Question: I have a stacked bar chart. I want to place the legend, just above the chart area ends and in centre like this
I have created a Fiddle Here<URL>
But I am facing issue in locating the legend at correct position so that it works on IPAD as well.
I know some issue in
'''
.attr("transform", function(d, i) { return "translate(-180," + i * 20 + ")"; });
'''
Could you please help in placing legend at right location.
Thanks
Gunjan
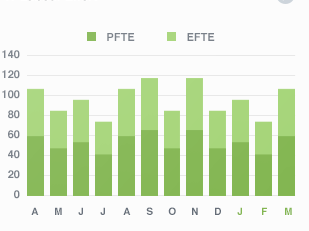
Answer: If you want this to display properly on mobile devices you should probably replace most of the static element sizing with dynamic viewport queries. However getting the legend to display properly doesn't explicitly require this.
I added 10px to the top margin:
'''
var margin = {top: 30, right: 20, bottom: 30, left: 40},
'''
Then I changed the transform applied to the legend element
'''
.attr("transform", function(d, i) { return "translate("+ ((i * 50) + (width/2)-25) +"," + (-margin.top) + ")"; });
'''
I also had to remove the "x" attributes on the rect and text elements. It gets confusing when you are trying to position an element in two different places so removing it here lets you concentrate on positioning it correctly with the group transform.
'''
legend.append("rect")
.attr("width", 18)
.attr("height", 18)
.style("fill", color);
legend.append("text")
.attr("dx", -4)
.attr("dy", ".8em")
.style("text-anchor", "end")
.text(function(d) { return d; });
'''
<URL>